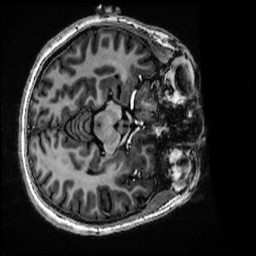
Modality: MP2RAGE
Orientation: axial
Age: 20
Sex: female
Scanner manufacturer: siemens
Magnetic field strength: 6.98 T
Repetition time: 6 s
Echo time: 0.00283 s